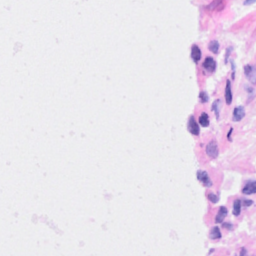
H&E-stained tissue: Breast